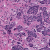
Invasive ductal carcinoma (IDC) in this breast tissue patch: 1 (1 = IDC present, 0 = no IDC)